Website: lowes
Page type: customer-info-address
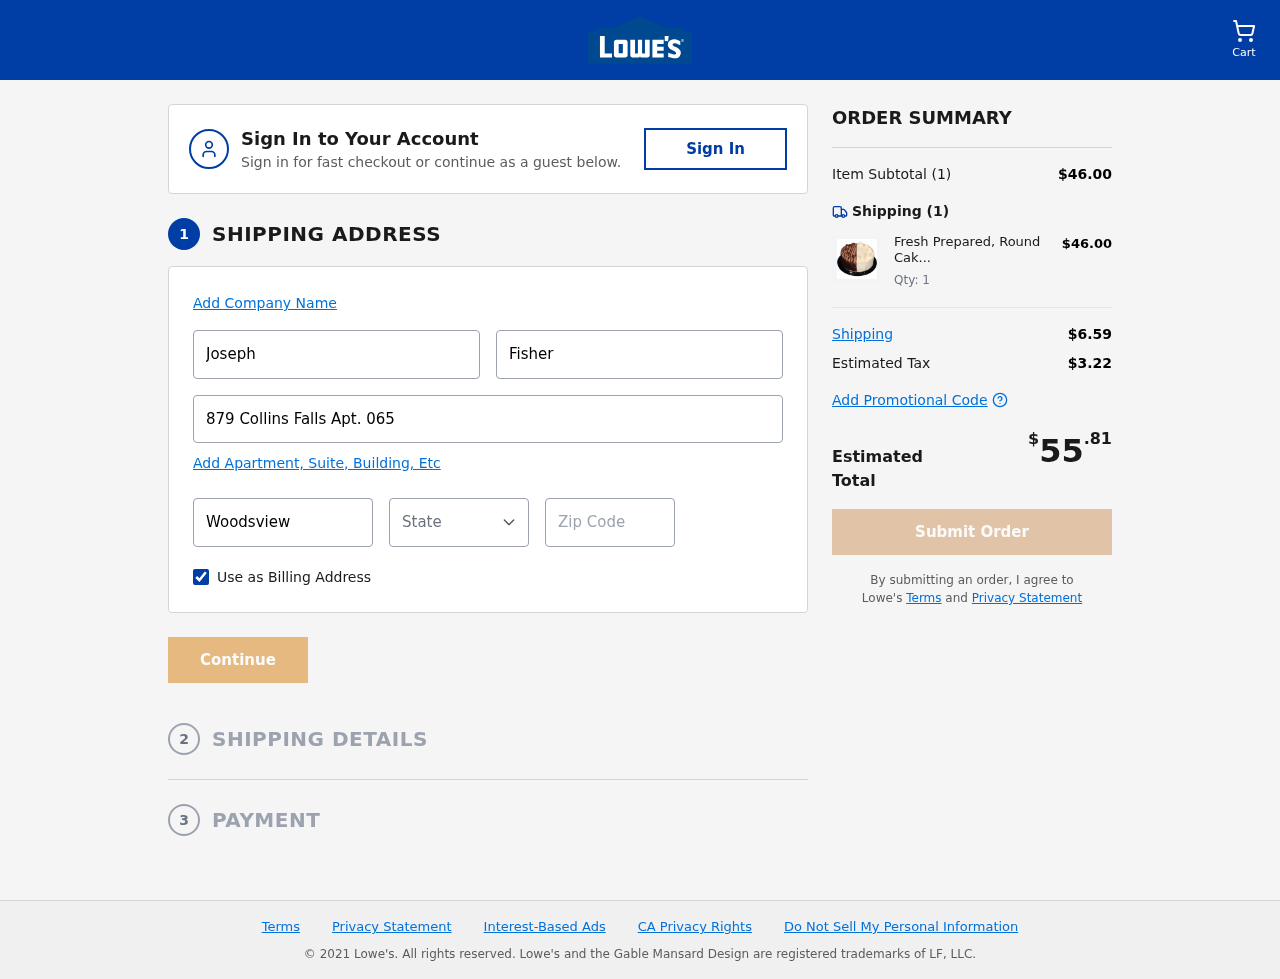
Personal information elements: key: PII_CITY
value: Woodsview
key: PII_FIRSTNAME
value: Joseph
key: PII_LASTNAME
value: Fisher
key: PII_POSTCODE
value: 47186
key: PII_STATE_ABBR
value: GA
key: PII_STREET
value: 879 Collins Falls Apt. 065
Product elements: key: PRODUCT1_NAME
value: Fresh Prepared, Round Cake, Double Layer, Black & White, 42 Oz
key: PRODUCT1_PRICE
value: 46
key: PRODUCT1_QUANTITY
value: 1
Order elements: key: ORDER_NUM_ITEMS
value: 1
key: ORDER_SUBTOTAL
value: $46.00
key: ORDER_NUM_ITEMS2
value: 1
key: ORDER_SHIPPING_COST
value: $6.59
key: ORDER_TAX
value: $3.22
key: ORDER_TOTAL
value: $55.81